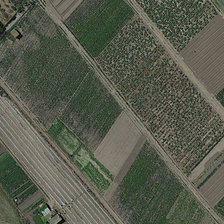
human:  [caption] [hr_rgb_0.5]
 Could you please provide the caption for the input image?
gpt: a few crooked paths pass through the farm .

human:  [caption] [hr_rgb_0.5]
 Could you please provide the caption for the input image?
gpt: many pieces of farmlands are together .

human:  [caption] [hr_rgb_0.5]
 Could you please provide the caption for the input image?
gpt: many pieces of farmlands are together .

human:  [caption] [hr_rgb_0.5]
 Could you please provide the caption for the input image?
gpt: the little farm consists of grass and crops .

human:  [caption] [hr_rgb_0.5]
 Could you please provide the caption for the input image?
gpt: the little farm consists of grass and crops .